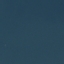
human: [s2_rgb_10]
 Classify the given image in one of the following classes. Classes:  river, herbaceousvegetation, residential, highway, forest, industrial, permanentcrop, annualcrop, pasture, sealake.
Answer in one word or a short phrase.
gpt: SeaLake